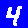
Digit: 4